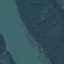
Label: River